Field crop: maize
Growth stage: 2
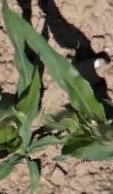
Species: maize